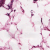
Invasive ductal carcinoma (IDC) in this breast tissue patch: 0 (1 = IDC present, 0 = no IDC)